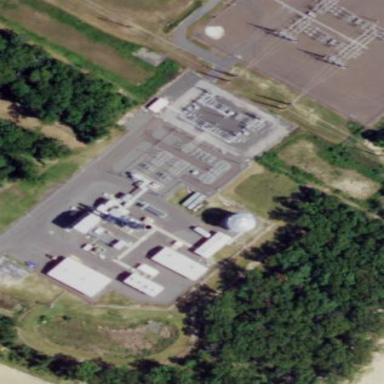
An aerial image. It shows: Generation substation.